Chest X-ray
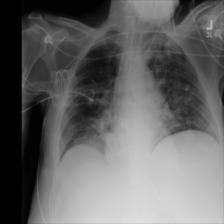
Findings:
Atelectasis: negative
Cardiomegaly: negative
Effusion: negative
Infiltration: negative
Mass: negative
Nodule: negative
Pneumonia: negative
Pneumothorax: negative
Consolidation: negative
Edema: negative
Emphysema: negative
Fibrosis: negative
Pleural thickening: negative
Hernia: negative